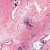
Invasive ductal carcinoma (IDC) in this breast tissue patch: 0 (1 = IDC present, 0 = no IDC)